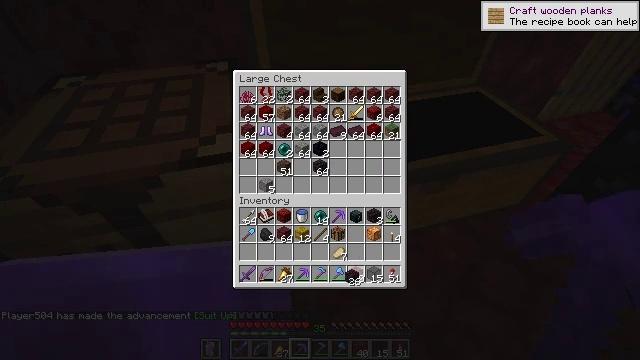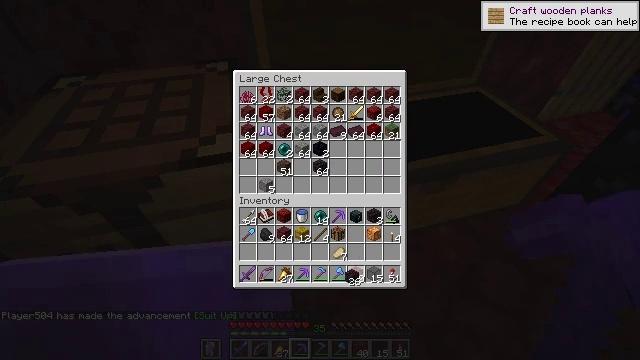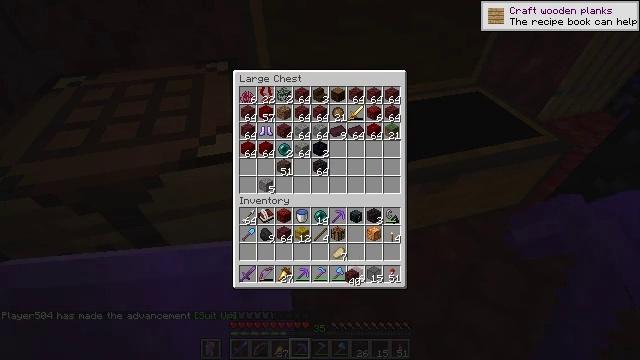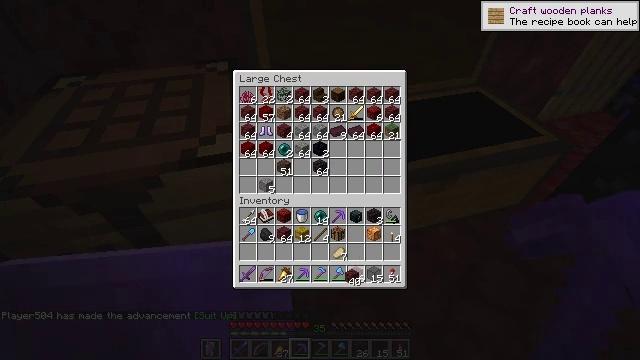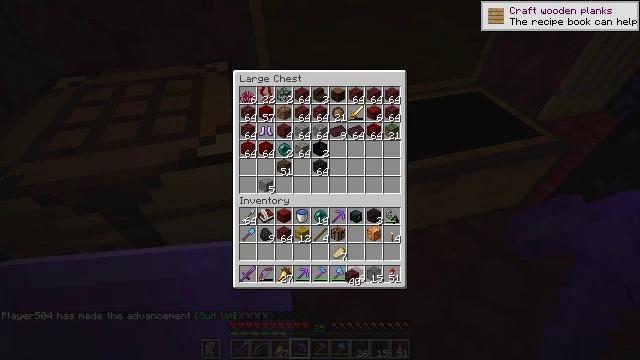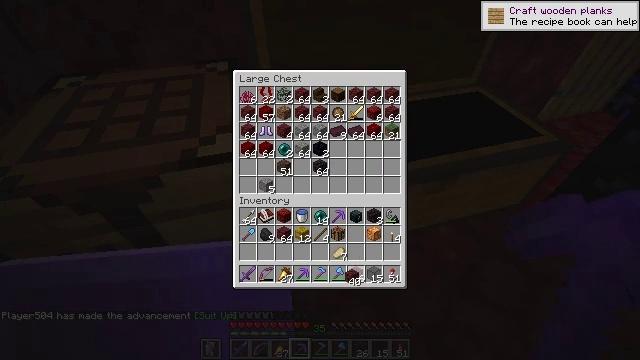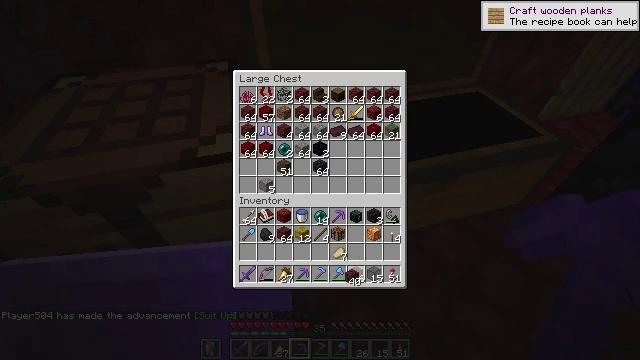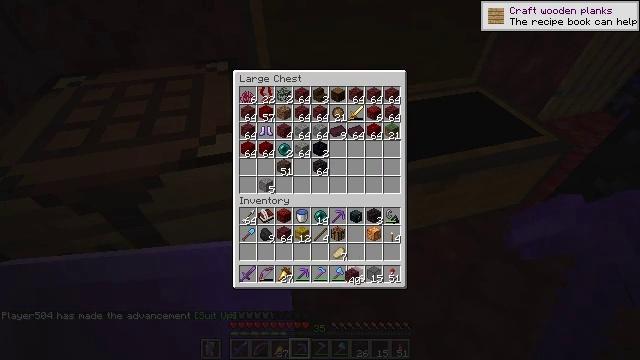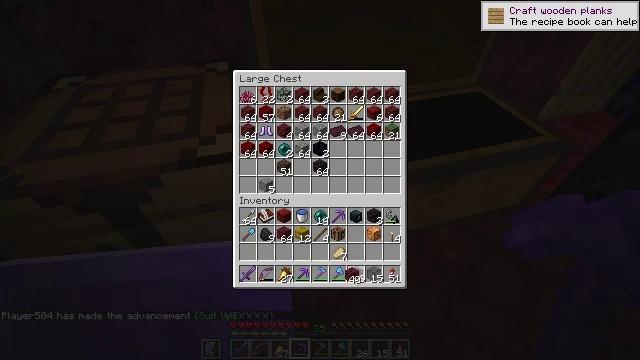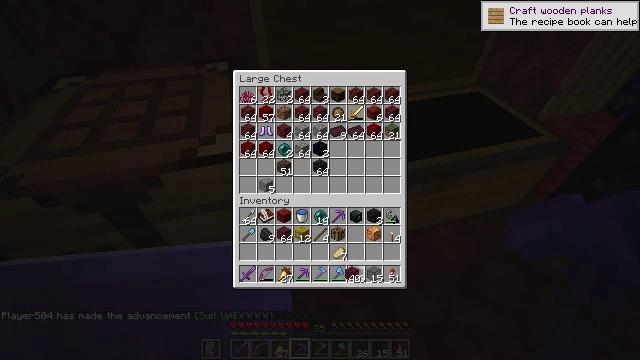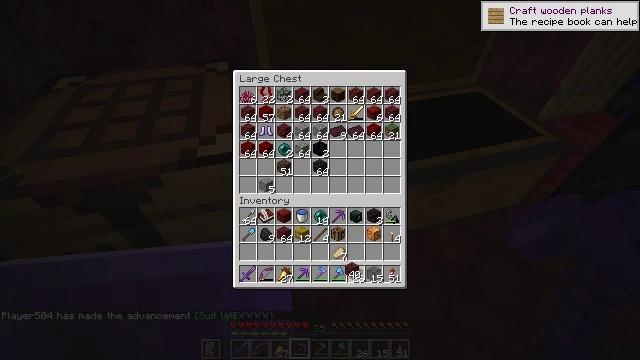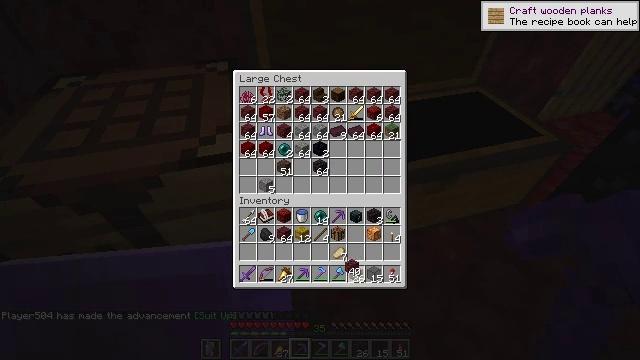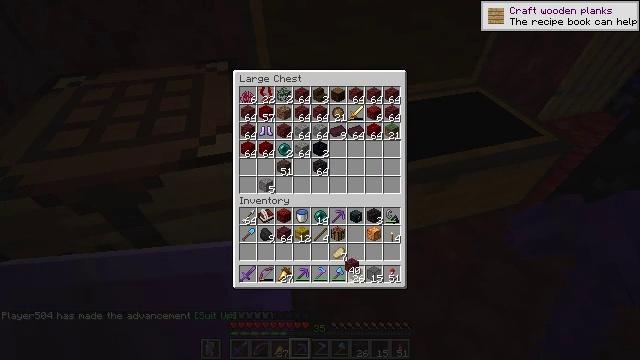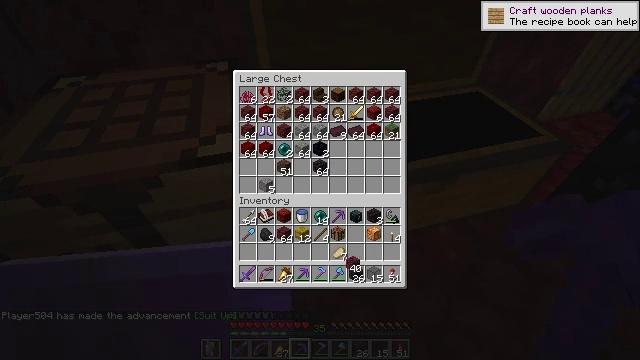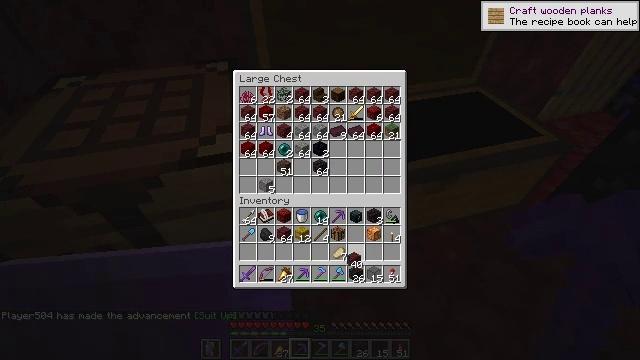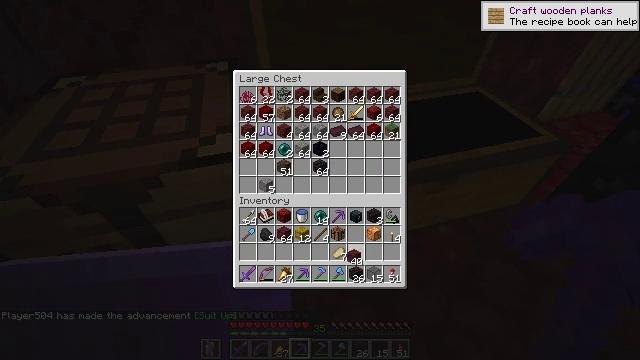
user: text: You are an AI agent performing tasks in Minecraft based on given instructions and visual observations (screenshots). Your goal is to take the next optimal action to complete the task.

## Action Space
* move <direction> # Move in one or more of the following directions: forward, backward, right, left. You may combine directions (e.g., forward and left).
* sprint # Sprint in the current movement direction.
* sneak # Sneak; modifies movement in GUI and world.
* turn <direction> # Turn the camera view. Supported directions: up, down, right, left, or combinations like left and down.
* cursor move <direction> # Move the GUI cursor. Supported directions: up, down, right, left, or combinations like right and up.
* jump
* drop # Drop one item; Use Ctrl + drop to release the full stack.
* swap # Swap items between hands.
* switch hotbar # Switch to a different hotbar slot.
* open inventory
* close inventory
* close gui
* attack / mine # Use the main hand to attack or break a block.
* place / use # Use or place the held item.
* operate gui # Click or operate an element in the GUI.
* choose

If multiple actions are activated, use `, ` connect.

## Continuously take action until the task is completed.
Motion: motion action
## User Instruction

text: Gather the nether wart block from a crimson forest.
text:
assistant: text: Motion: operate gui
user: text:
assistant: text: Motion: no_op
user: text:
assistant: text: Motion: no_op
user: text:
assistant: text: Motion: no_op
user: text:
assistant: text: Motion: no_op
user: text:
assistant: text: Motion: no_op
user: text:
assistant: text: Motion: no_op
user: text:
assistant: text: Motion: no_op
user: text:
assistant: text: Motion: no_op
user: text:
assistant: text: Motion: no_op
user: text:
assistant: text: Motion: no_op
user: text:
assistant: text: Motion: no_op
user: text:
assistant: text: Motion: no_op
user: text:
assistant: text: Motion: no_op
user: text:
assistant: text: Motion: no_op
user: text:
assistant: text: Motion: no_op
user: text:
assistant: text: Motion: operate gui
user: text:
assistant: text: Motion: operate gui
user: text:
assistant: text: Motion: operate gui
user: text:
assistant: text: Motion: no_op
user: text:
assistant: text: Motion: no_op
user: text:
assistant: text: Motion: no_op
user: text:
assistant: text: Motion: no_op
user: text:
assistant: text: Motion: no_op
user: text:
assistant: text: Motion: no_op
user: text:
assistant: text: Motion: no_op
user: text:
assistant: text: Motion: no_op
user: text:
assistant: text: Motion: no_op
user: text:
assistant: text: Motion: no_op
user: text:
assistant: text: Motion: no_op